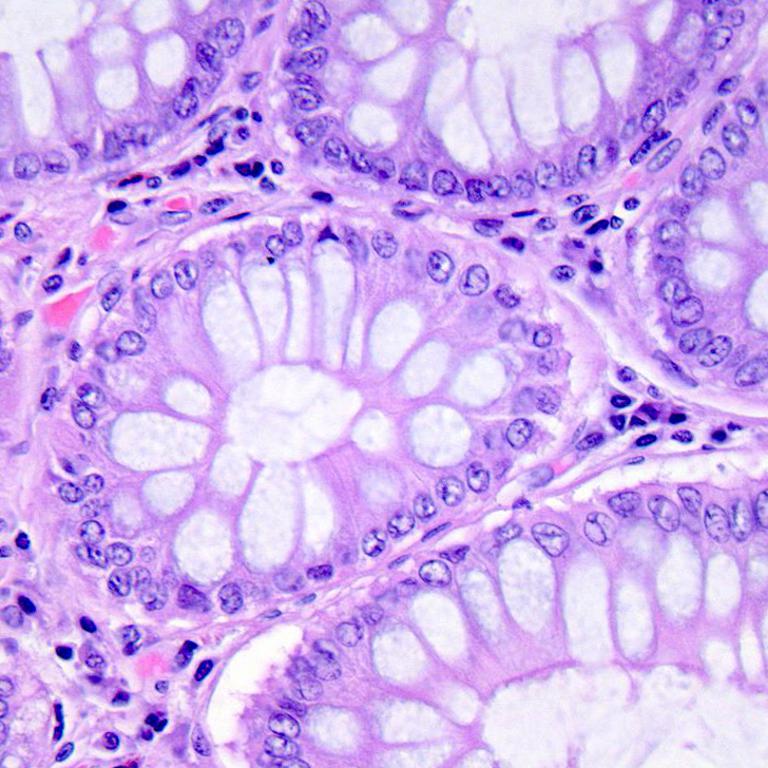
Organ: colon
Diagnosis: benign